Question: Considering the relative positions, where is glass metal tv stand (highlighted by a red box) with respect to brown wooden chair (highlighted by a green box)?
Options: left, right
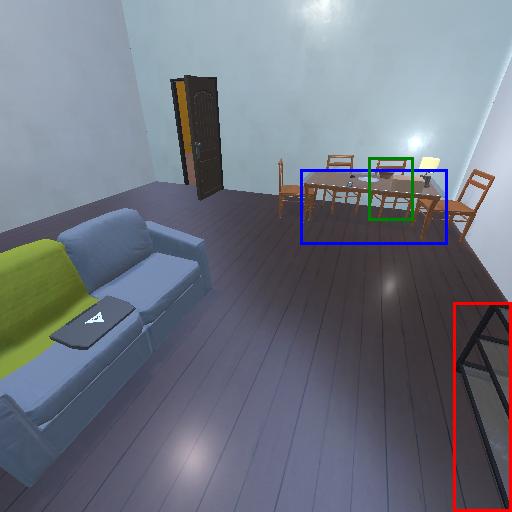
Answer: left